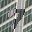
Label: 7